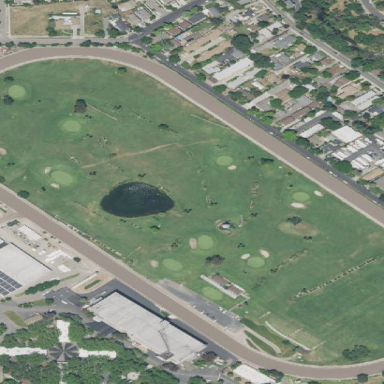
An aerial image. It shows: Golf course surrounded by greenery.